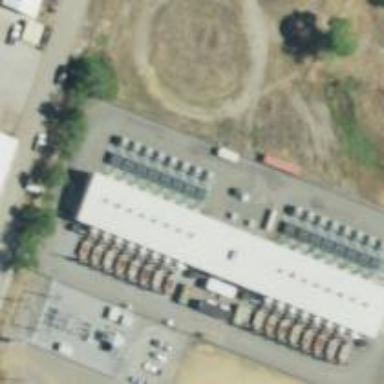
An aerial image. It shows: Gas-powered generator.